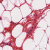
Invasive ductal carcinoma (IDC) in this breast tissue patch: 0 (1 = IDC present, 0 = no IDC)